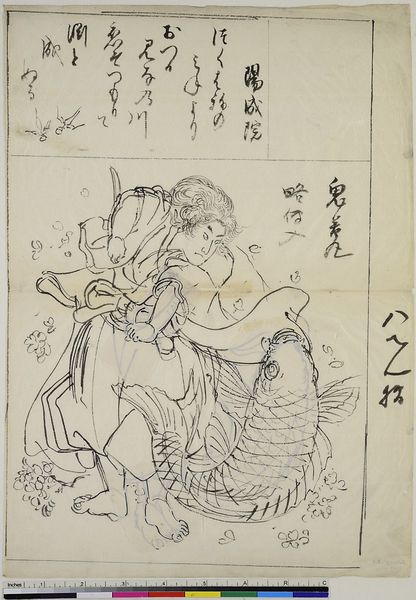
Künstler: Utagawa Kuniyoshi
Standort: Hamburg
Institution: Museum für Kunst und Gewerbe Hamburg
Schlagwörter: held, figur, person, papier, gestalt, tusche, literatur, karpfen, zeit, skizzen, fische, tuschzeichnung, geklebt, pinselzeichnung, edo, charaktere, korrekturen, lit, literarische